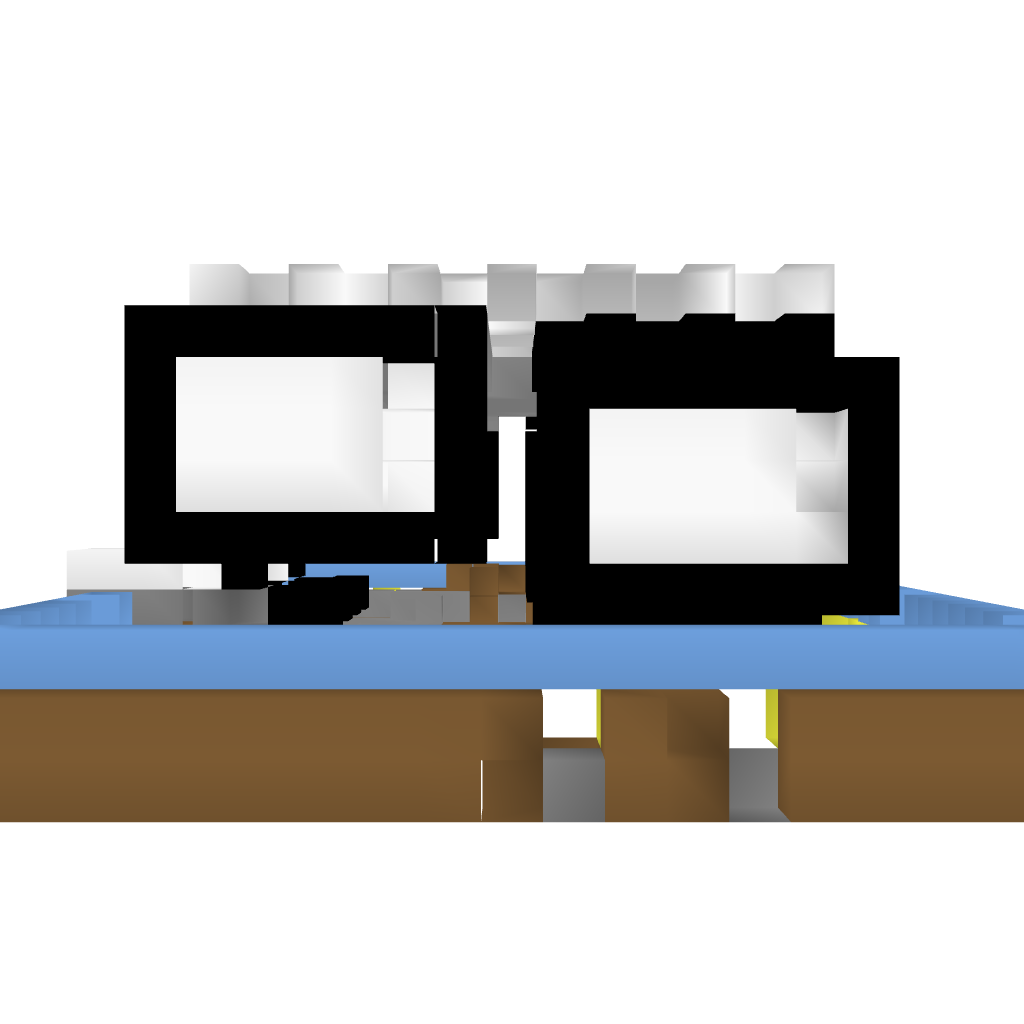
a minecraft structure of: Modern House #1 bad low quality